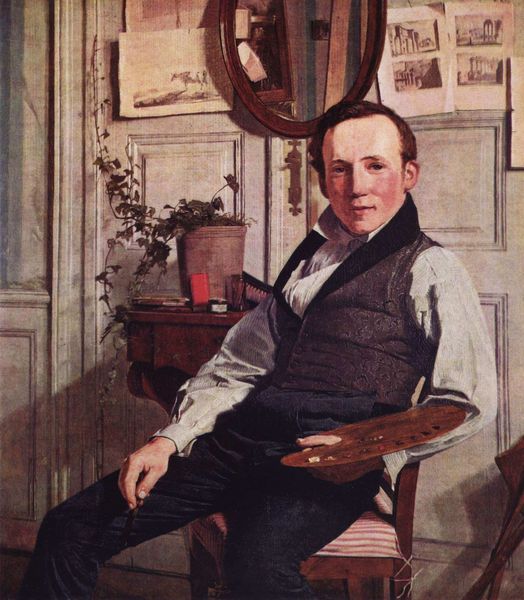
Titel: Porträt des F. Sodring
Künstler: Christen Købke
Standort: København
Institution: Hirschsprungske Samling
Schlagwörter: dunkel, gemälde, hand, mann, weiß, impressionismus, sitzen, blume, braun, finger, hell, holz, licht, mund, nase, orange, profil, schwarz, skizze, stirn, stuhl, tisch, tür, zeichnung, zimmer, blick, rot, schirm, schloss, expressionismus, malerei, anzug, hemd, hose, jung, wand, arm, augen, barock, falten, gesicht, kragen, mensch, rahmen, bild, bildnis, innenraum, portrait, porträt, spiegel, öl, spiegelung, sessel, sitzend, pflanze, frontal, lippen, ohren, rosa, oval, vase, blumentopf, topf, wangen, bilder, bilderrahmen, fotos, backen, kamm, farbe, violett, kuh, auto, rad, polster, karten, brauen, halstuch, atelier, gestreift, maler, tischchen, türrahmen, platte, junge, jackett, selbstporträt, weste, knabe, künstler, selbstbildnis, malen, palette, pinsel, rosig, braue, klinke, türklinke, topfpflanze, jüngling, selbstportrait, efeu, eiß, schwarzw, junger mann, türschloss, böcklin, jakett, kassetten, goethe, skizzen, vertäfelung, kassette, zeichnungen, farbpalette, fingernagel, täfelung, postkarten, wanf, lehrling, schwarze hose, holzpanele, herder, kasssetten, paltette, seitzend, realismuus